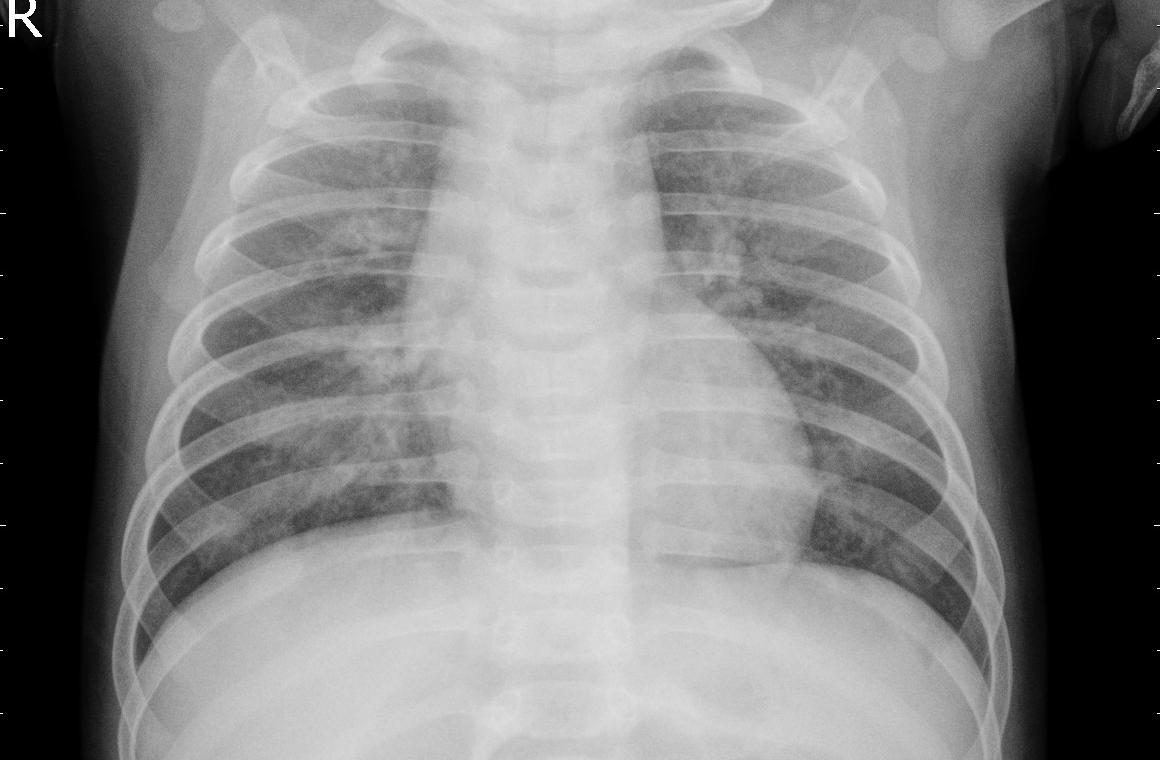
Diagnosis: PNEUMONIA